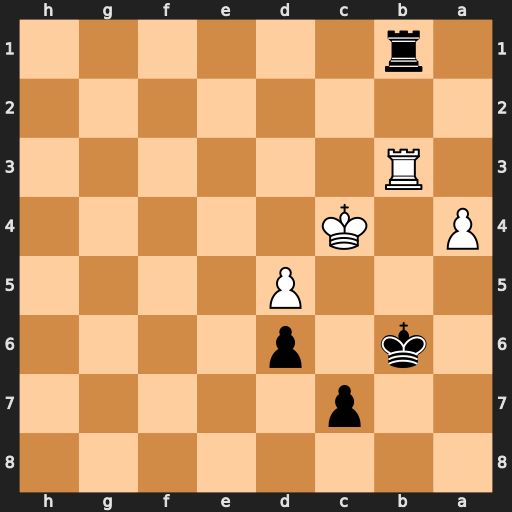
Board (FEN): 8/2p5/1k1p4/3P4/P1K5/1R6/8/1r6
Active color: b
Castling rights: -
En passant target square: -
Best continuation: Rxb3 Kxb3 Kc5 a5 Kxd5 a6 Kc6 Kc4 Kb6